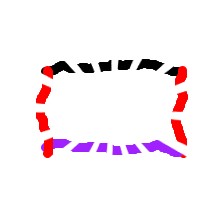
Shape: rectangle